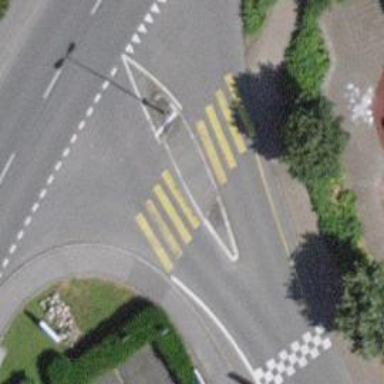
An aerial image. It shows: Traffic island located on footway.